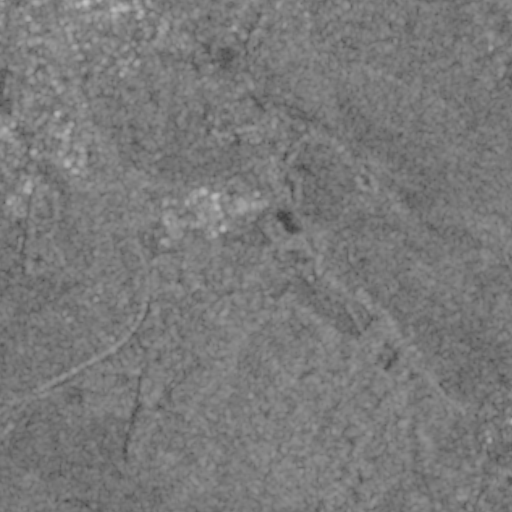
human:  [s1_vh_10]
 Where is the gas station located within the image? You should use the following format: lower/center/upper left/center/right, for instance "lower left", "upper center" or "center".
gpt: The gas station is located in the upper left of the image.
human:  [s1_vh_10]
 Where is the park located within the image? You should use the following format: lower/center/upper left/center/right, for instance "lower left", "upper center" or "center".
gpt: The park is located in the upper left of the image.
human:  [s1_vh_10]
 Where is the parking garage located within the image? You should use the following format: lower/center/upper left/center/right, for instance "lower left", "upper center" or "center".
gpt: The parking garage is located in the upper left of the image.
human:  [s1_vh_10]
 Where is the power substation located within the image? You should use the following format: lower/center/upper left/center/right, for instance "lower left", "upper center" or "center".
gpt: The power substation is located in the center left of the image.
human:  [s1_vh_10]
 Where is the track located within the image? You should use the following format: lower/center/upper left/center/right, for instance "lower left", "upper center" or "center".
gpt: The track is located in the center right of the image.
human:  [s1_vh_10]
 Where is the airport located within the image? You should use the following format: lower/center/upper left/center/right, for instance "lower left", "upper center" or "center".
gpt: There is no airport in the image.

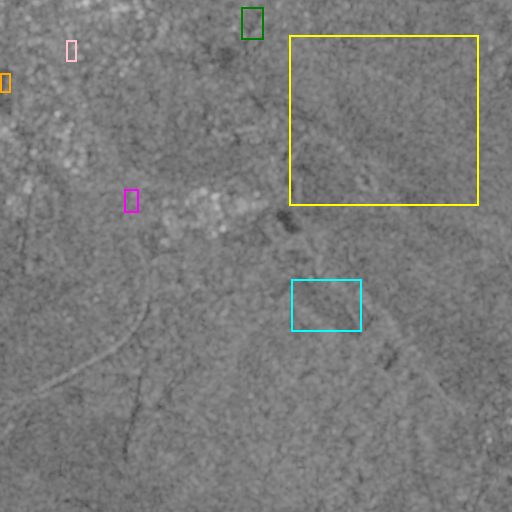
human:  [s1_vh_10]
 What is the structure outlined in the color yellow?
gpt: The structure outlined in yellow is a crop field.
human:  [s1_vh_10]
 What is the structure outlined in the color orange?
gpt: The structure outlined in orange is a park.
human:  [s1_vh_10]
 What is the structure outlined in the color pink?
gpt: The structure outlined in pink is a parking garage.
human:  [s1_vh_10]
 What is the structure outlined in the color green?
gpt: The structure outlined in green is a parking lot.
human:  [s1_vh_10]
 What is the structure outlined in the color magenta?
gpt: The structure outlined in magenta is a power substation.
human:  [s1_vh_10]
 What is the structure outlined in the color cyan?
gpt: The structure outlined in cyan is a track.
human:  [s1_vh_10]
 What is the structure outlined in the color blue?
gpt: There is no blue outline.